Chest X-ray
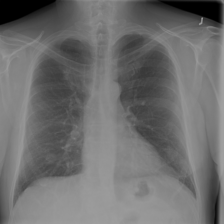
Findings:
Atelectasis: negative
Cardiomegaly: negative
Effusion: negative
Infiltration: negative
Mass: negative
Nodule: positive
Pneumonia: negative
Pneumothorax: negative
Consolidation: negative
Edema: negative
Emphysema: negative
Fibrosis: negative
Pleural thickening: negative
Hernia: negative